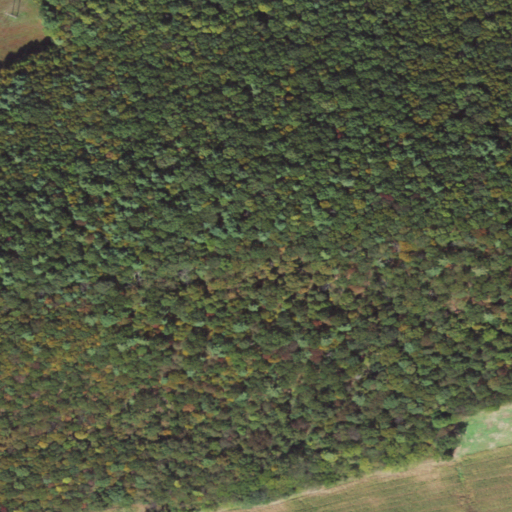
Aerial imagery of ridge(s) in Pennsylvania named Forrey Ridge containing deciduous forest, mixed forest, pasture, and cultivated crops